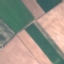
Land use / land cover class: AnnualCrop